Question: I am using This Plugin <URL> to create an app which on click on any part of body creates a tag so far i have managed everything just this coordinates not getting right its creating dots on document sometimes and sometimes near my click on picture if i click on left top corner . So the problem is its not creating the point where i click on the picture unable to understand thats whats wrong with my coordinate not much help on documentation .
It takes scale 0-1 or in pixels but that's also not understood
How to make it work properly to take exact coordinates and put tag exactly where i click.

'''
<html>
<head>
<link href='css/taggd.css' rel='stylesheet' type='text/css'>
<script type="text/javascript" src="js/jquery.js"></script>
<script type="text/javascript" src="js/jquery.taggd.js"></script>
</head><body>
<img id="mytag" class="taggd" src="img/front.jpg"/>
<script type="text/javascript">
var data = [];
var settings = [];
$(document).ready(function() {
$('.taggd').click(function(e) {
var offset = $(this).offset();
var x = (e.pageX - offset.left);
var y = (e.pageY - offset.top);
console.log(x);
console.log(y);
data.push([
{ x:x/100, y:y/100, text: 'Huey This is a text' }
]);
settings.push({
align: { 'y': 'top' },
offset: { 'top': 100 },
'handlers': {
'mouseenter': 'show',
'mouseleave': 'hide'
}
});
$('.taggd').each(function(i, e) {
var $e = $(e);
console.log(e);
$e.taggd(settings[i]);
$e.taggd('items', data[i])
});
});
});
/*
$(document).ready(function() {
var settings = {
'align': {
'x': 'center',
'y': 'center'
},
'handlers': {},
'offset': {
'left': 0,
'top': 0
}
};
$('#mytag').click(function(e) {
$('#mytag').taggd(settings);
var x = e.pageX - this.offsetLeft;
var y = e.pageY - this.offsetTop;
console.log(x);
console.log(y);
$('#mytag').taggd('items', {x: x, y: y, text: 'This is a test'})
});
});
*/
</script>
</body></html>
'''
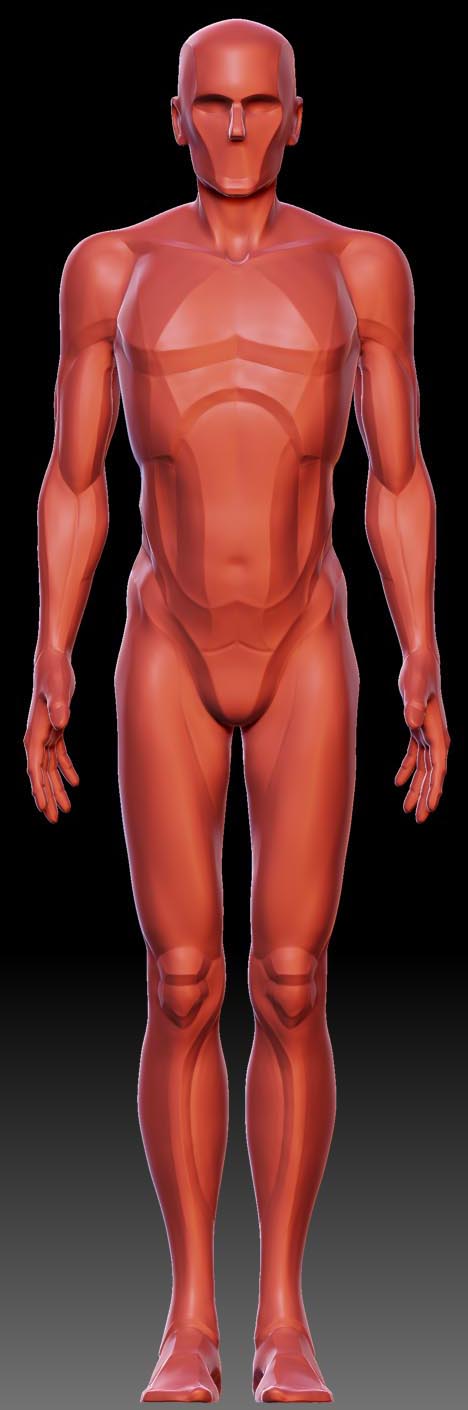
Answer: I know this is an old question, but I wanted to reply for completeness anyway.
# How to generate static coordinates
Many users got stuck at generating coordinates. It's annoying to open an image in Photoshop and look up the coordinates of all tags. Because of that, I created a generator:
<URL>
# How to create coordinates real-time
Like the generator, it is possible to generate (and modify) data real-time.
'''
var $img = $('my-image');
var taggd = $img.taggd(options, data);
$img.on('mousedown', function(e) {
// Get parent offset to calculate relative position
var poffset = $(this).parent().offset();
var x = e.pageX - poffset.left;
var y = e.pageY - poffset.top;
// By dividing the x and y coordinates with the
// image's width and height, you get a number
// between 0 and 1, which is safer for scaling
taggd.addData({
x: x / $img.width(),
y: y / $img.height(),
text: Math.random()
});
});
'''